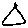
Label: triangle